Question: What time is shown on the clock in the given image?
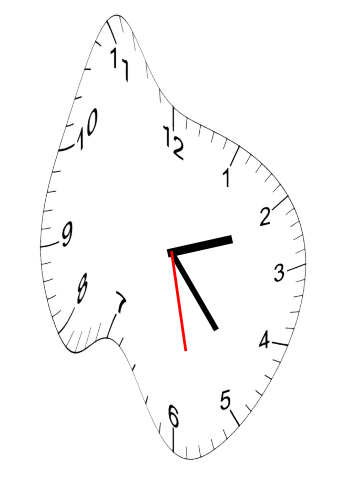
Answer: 02:23:28